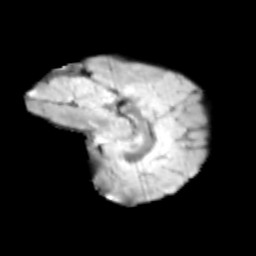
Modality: T2w
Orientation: sagittal
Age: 9
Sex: male
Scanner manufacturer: siemens
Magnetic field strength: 3 T
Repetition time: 3.8 s
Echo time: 0.07 s